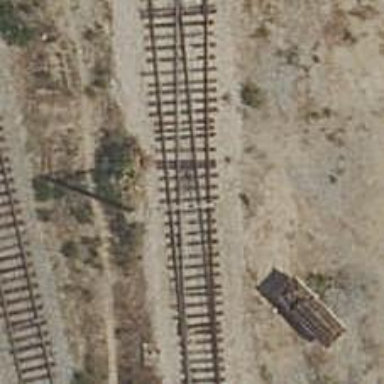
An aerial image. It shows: Rail yard with electrified contact lines for the railway.